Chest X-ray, PA view. Patient: 42 years old, sex M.
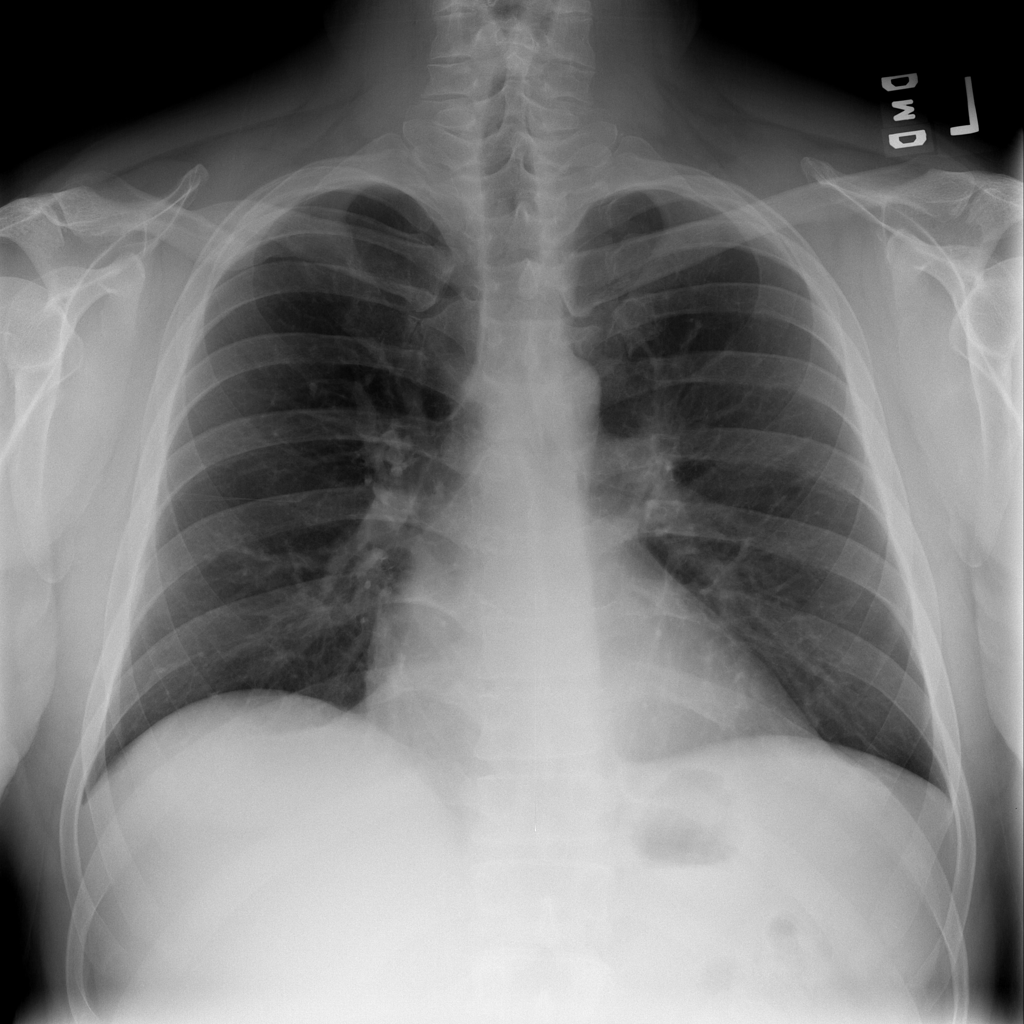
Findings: Infiltration